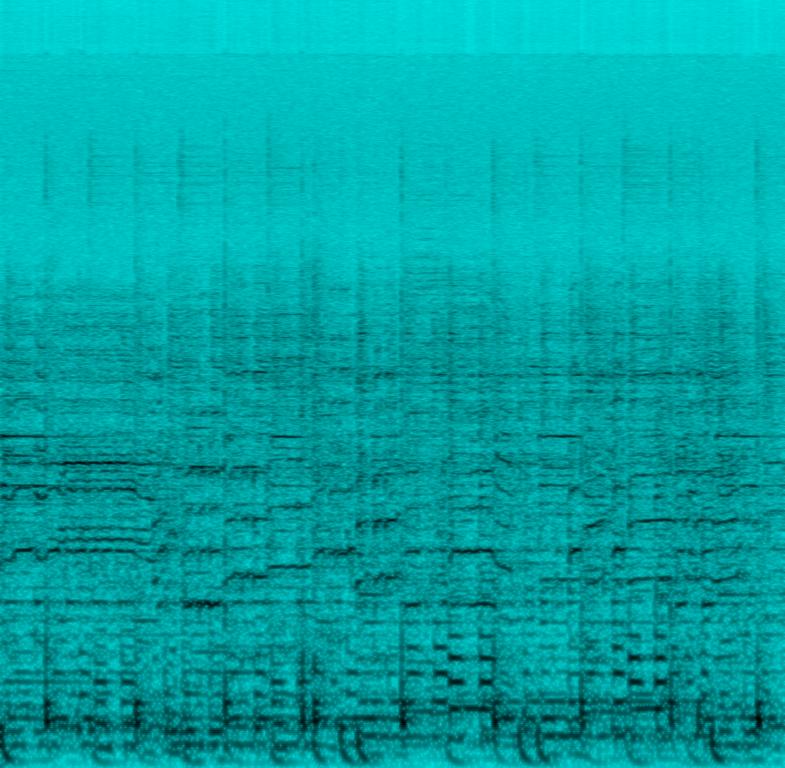
The song is an instrumental blues song. The song is medium tempo with a blues harmonica playing a cool melody, walking bass line, guitar accompaniment , steady drumming rhythm and other percussion hits. The song is exciting and groovy. The song has a bad audio quality.